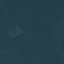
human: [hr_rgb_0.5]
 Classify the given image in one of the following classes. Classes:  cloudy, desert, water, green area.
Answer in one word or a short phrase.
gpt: green area